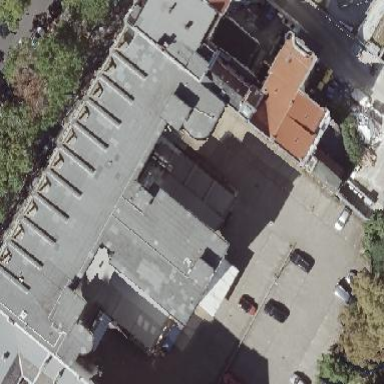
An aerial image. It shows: Part of the building is designated for commercial use.